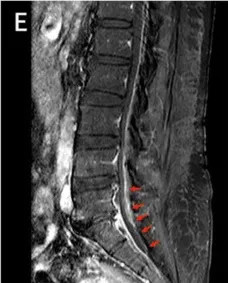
(C) T2-weighted image showed hyperintensity of lesions ventral to the spinal cord in the T2-T8 spinal canal, with corresponding levels of spinal cord compression degeneration.
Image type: radiology (mri)